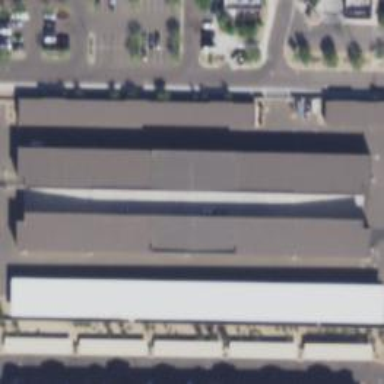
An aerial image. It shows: Storage rental shop.